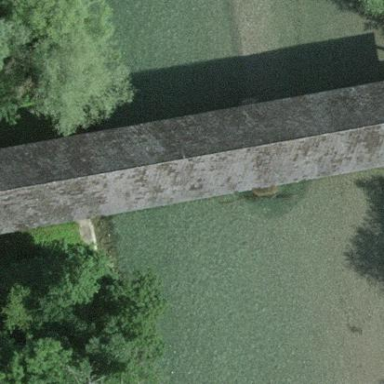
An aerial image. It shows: Bridge that is man-made.